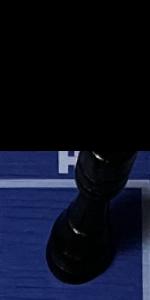
Label: Rook_Black